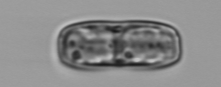
Label: Ephemera